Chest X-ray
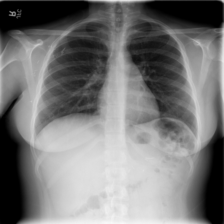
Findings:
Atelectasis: negative
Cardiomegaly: negative
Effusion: negative
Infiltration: positive
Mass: negative
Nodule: negative
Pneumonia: negative
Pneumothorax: negative
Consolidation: negative
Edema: negative
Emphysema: negative
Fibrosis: negative
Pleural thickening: negative
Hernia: negative